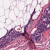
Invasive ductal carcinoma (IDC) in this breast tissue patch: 0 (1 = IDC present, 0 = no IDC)